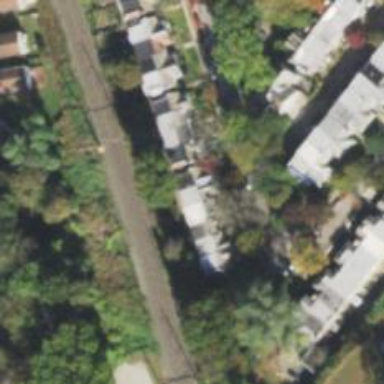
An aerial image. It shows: Alley classified as service road.